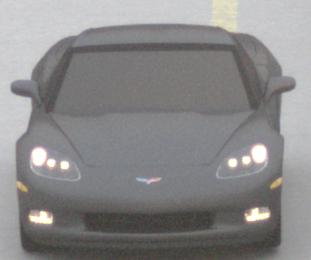
Make: Chevrolet
Model: Corvette Coupé
Detailed model: Corvette (C6) Coupé
Model produced from: 2005/02
Model produced until: 2008/03
Doors: 3
Color: gray
Road condition: dry road
Daytime: sunrise or sunset
Contrast: low contrast